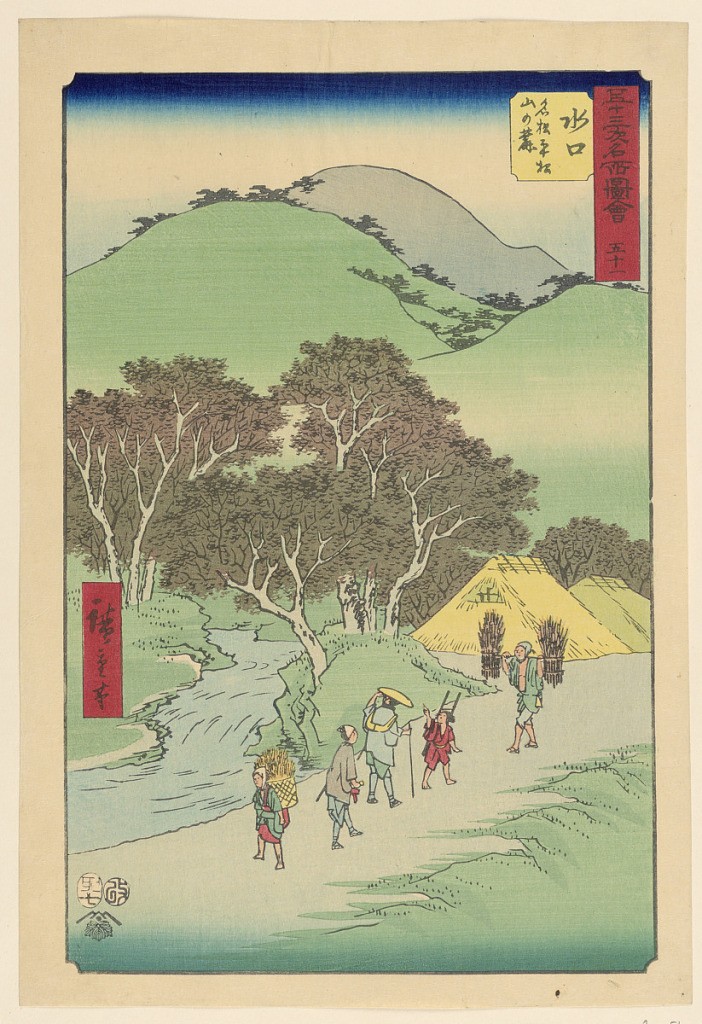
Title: Minakuchi: Famous Pine Trees at the Foot of Mount Hiramatsu (Minakuchi, meisho Hiramatsu yama no fumoto) from the series 53 Stations of Tokaido
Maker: Ando Hiroshige, Japanese, 1797–1858
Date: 1855
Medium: Woodblock print in colored ink on paper
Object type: Print
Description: Here we see middle-class people viewing famous pine trees at the foot of Mount Hiramatsu. A smaller figure, small enough to be a child, is guiding the way for two other older folks. On either side of this group of visitors are people carrying bundles of sticks.